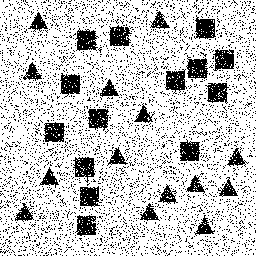
Squares: 14
Triangles: 14
Stars: 0
Total shapes: 28